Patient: sex F, age 56
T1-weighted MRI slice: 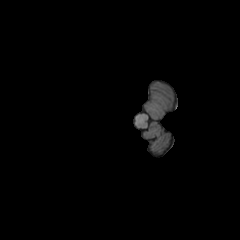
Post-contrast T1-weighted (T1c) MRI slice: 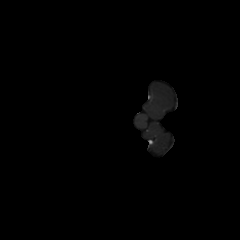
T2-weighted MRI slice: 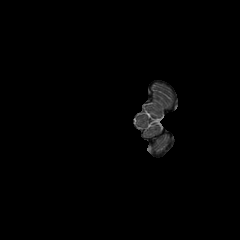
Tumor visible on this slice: no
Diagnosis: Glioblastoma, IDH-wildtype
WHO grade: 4